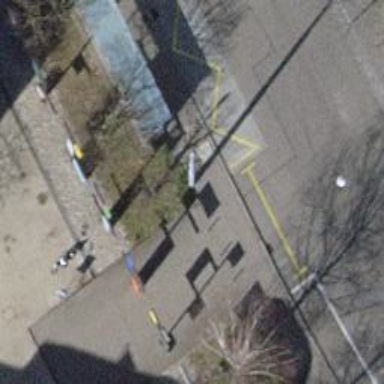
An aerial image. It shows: Platform for public transport with shelter.